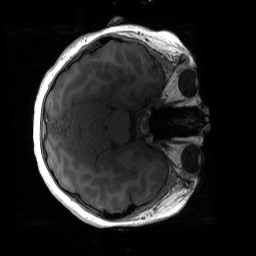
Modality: T1w
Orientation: axial
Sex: female
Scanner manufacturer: siemens
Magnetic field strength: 3 T
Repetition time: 1.9 s
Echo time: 0.00243 s